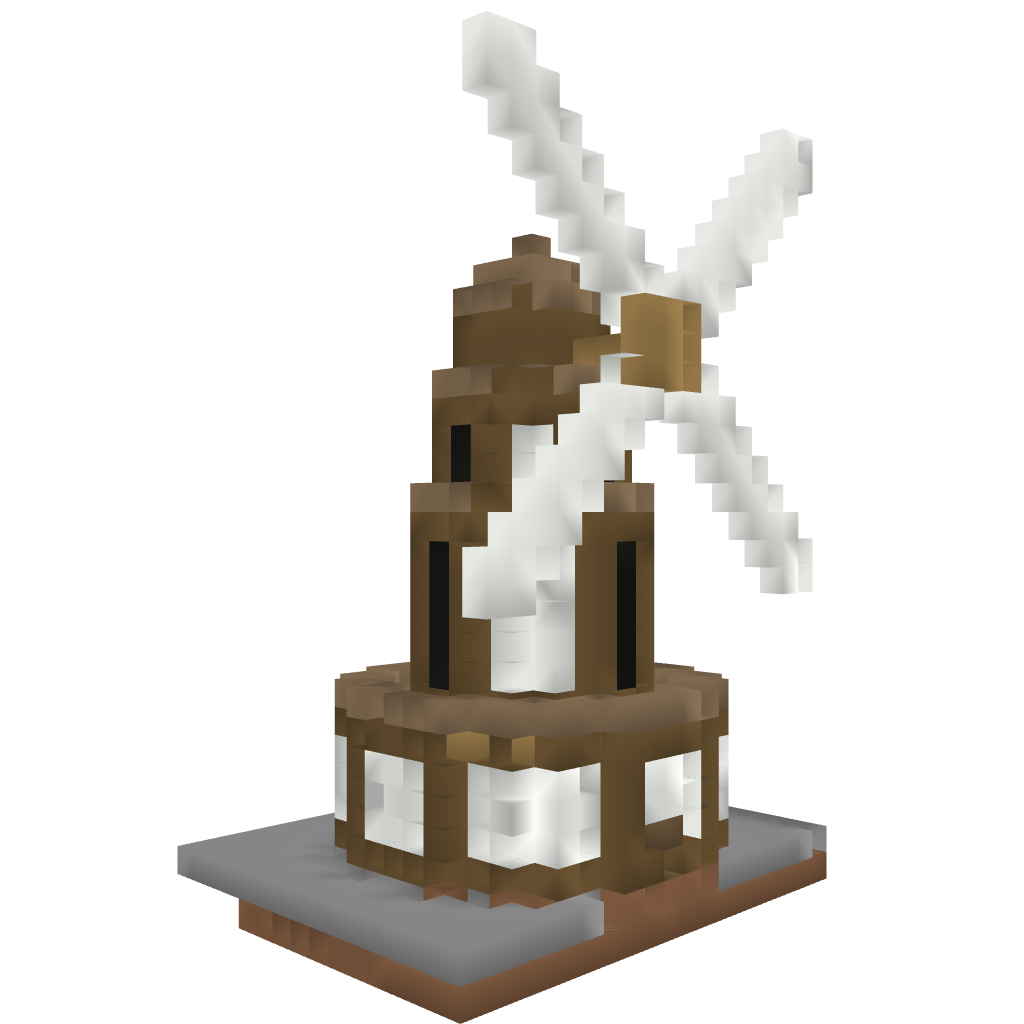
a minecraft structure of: Windmill